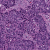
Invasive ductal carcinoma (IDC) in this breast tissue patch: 1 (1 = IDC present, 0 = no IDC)